Question: I have a mySQL table called 'palettes', and I want to return the number of links in the table. Basically, I want to return the number of values in the 'link' column. (In this case, '6').
I tried using this code, but it didn't work. I'm a front-end dev, with NO knowledge of php or anything..
'''
include "mysql.php";
$select_rows = $mysqli->query("SELECT COUNT(link) FROM palettes");
$rows = mysqli_fetch_array($select_rows);
$total = $rows[0];
echo $total;
'''
The above code should or echoed '6', right? Selecting from column 'link'
This is what my table looks like:

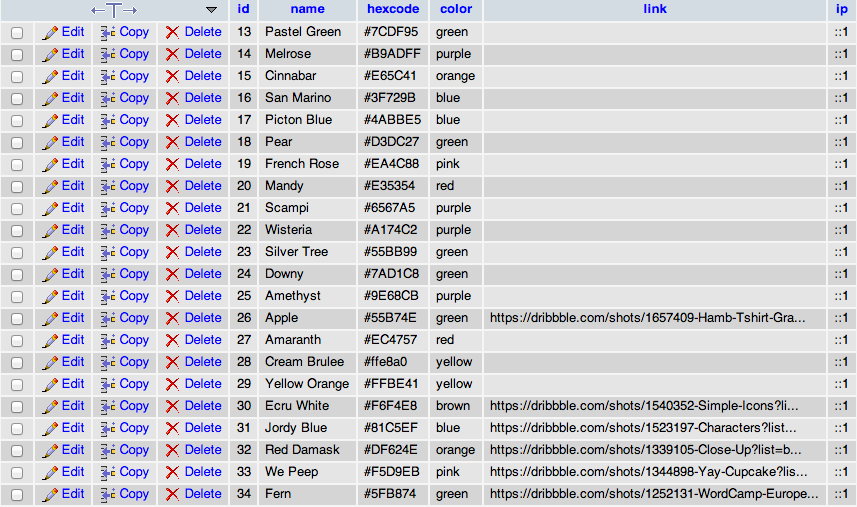
Answer: Use the WHERE clause with LIKE 'http%' and change your query to count id's that fit:
First, I'll assume your file 'mysql.php' has a connection to the database somewhere in the file like this:
'''
<?php
if (session_status() !== PHP_SESSION_ACTIVE) {session_start();}
$hostname = 'localhost';
$dbname = 'myDatabaseName';
$username = 'admin';
$password = 'myPassword';
$cxn = mysqli_connect($hostname, $username, $password, $dbname) or DIE('Connection to host is failed, perhaps the service is down!');
?>//End connect.php
'''
Now you can try this:
'''
include 'mysql.php';
$select_rows = mysqli_num_rows(mysqli_query($cxn, "SELECT id FROM palettes WHERE link LIKE 'http%'"));
echo $select_rows; //Should = 6
'''